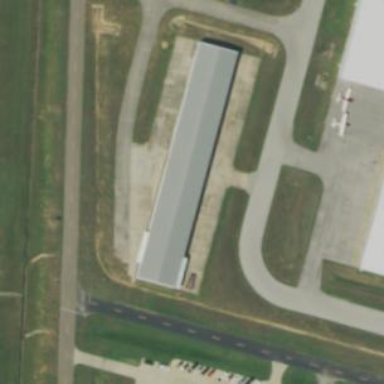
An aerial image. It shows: View of taxiway at the airport.